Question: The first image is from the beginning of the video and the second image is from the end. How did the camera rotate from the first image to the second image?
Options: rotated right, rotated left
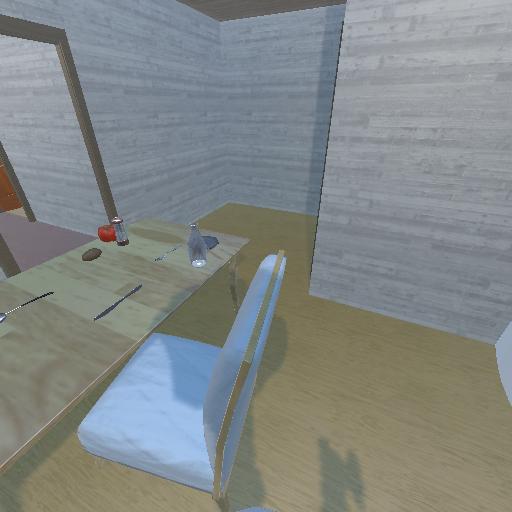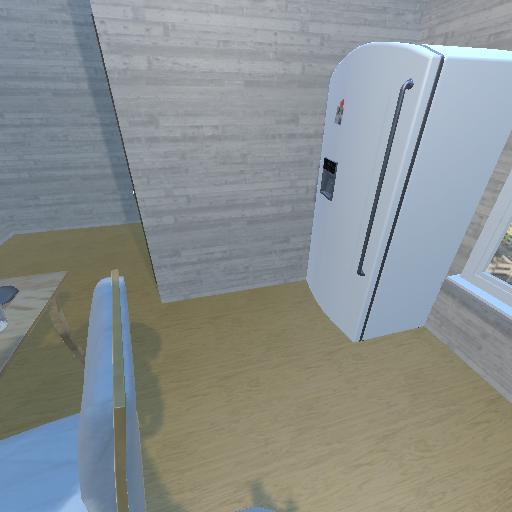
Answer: rotated right